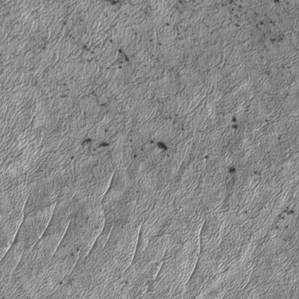
Label: frost